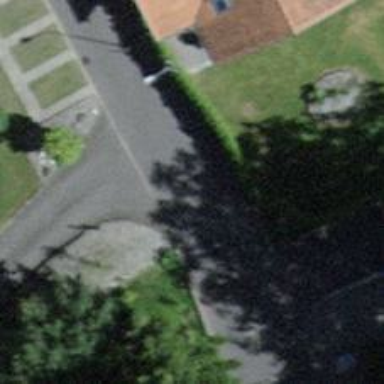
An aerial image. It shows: Smooth asphalt road in residential area.